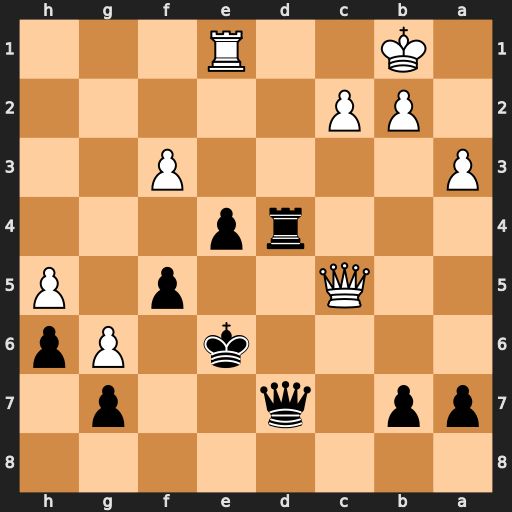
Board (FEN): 8/pp1q2p1/4k1Pp/2Q2p1P/3rp3/P4P2/1PP5/1K2R3
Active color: b
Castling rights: -
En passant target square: -
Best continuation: Rd1+ Rxd1 Qxd1+